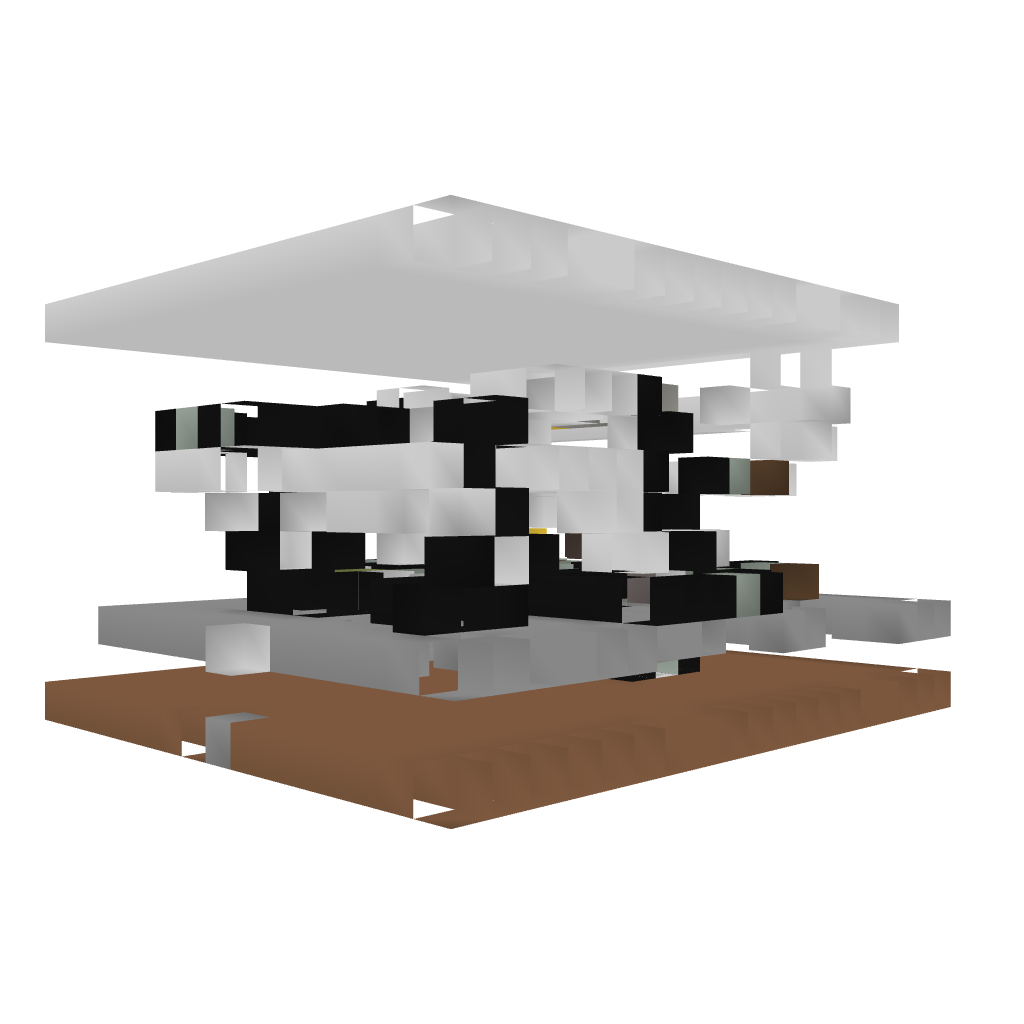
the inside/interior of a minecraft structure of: luck tester/slot machine